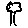
Label: tree